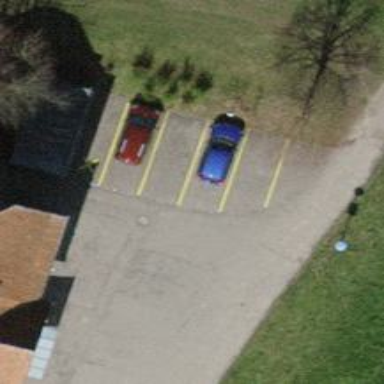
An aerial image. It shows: Street-side parking area.